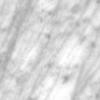
Label: no_change